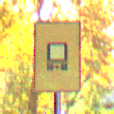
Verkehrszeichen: KennzeichnungspflichtigeFahrzeugeGefaehrlicheGueterOhnePfeilsymbol
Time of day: Midday
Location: Outdoor (Urban)
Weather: Clear
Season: NotSpecified
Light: Natural